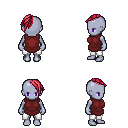
a pixel art fantasy rpg character, female body template, dark elf, purple skin, maroon tunic, white pants, ruby red long mohawk hairstyle, four views (front, back, left, right), 2x2 character sprite sheet, small pixel art, hard edges, no anti-aliasing